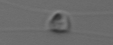
Label: Chaetoceros_similis